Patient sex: M
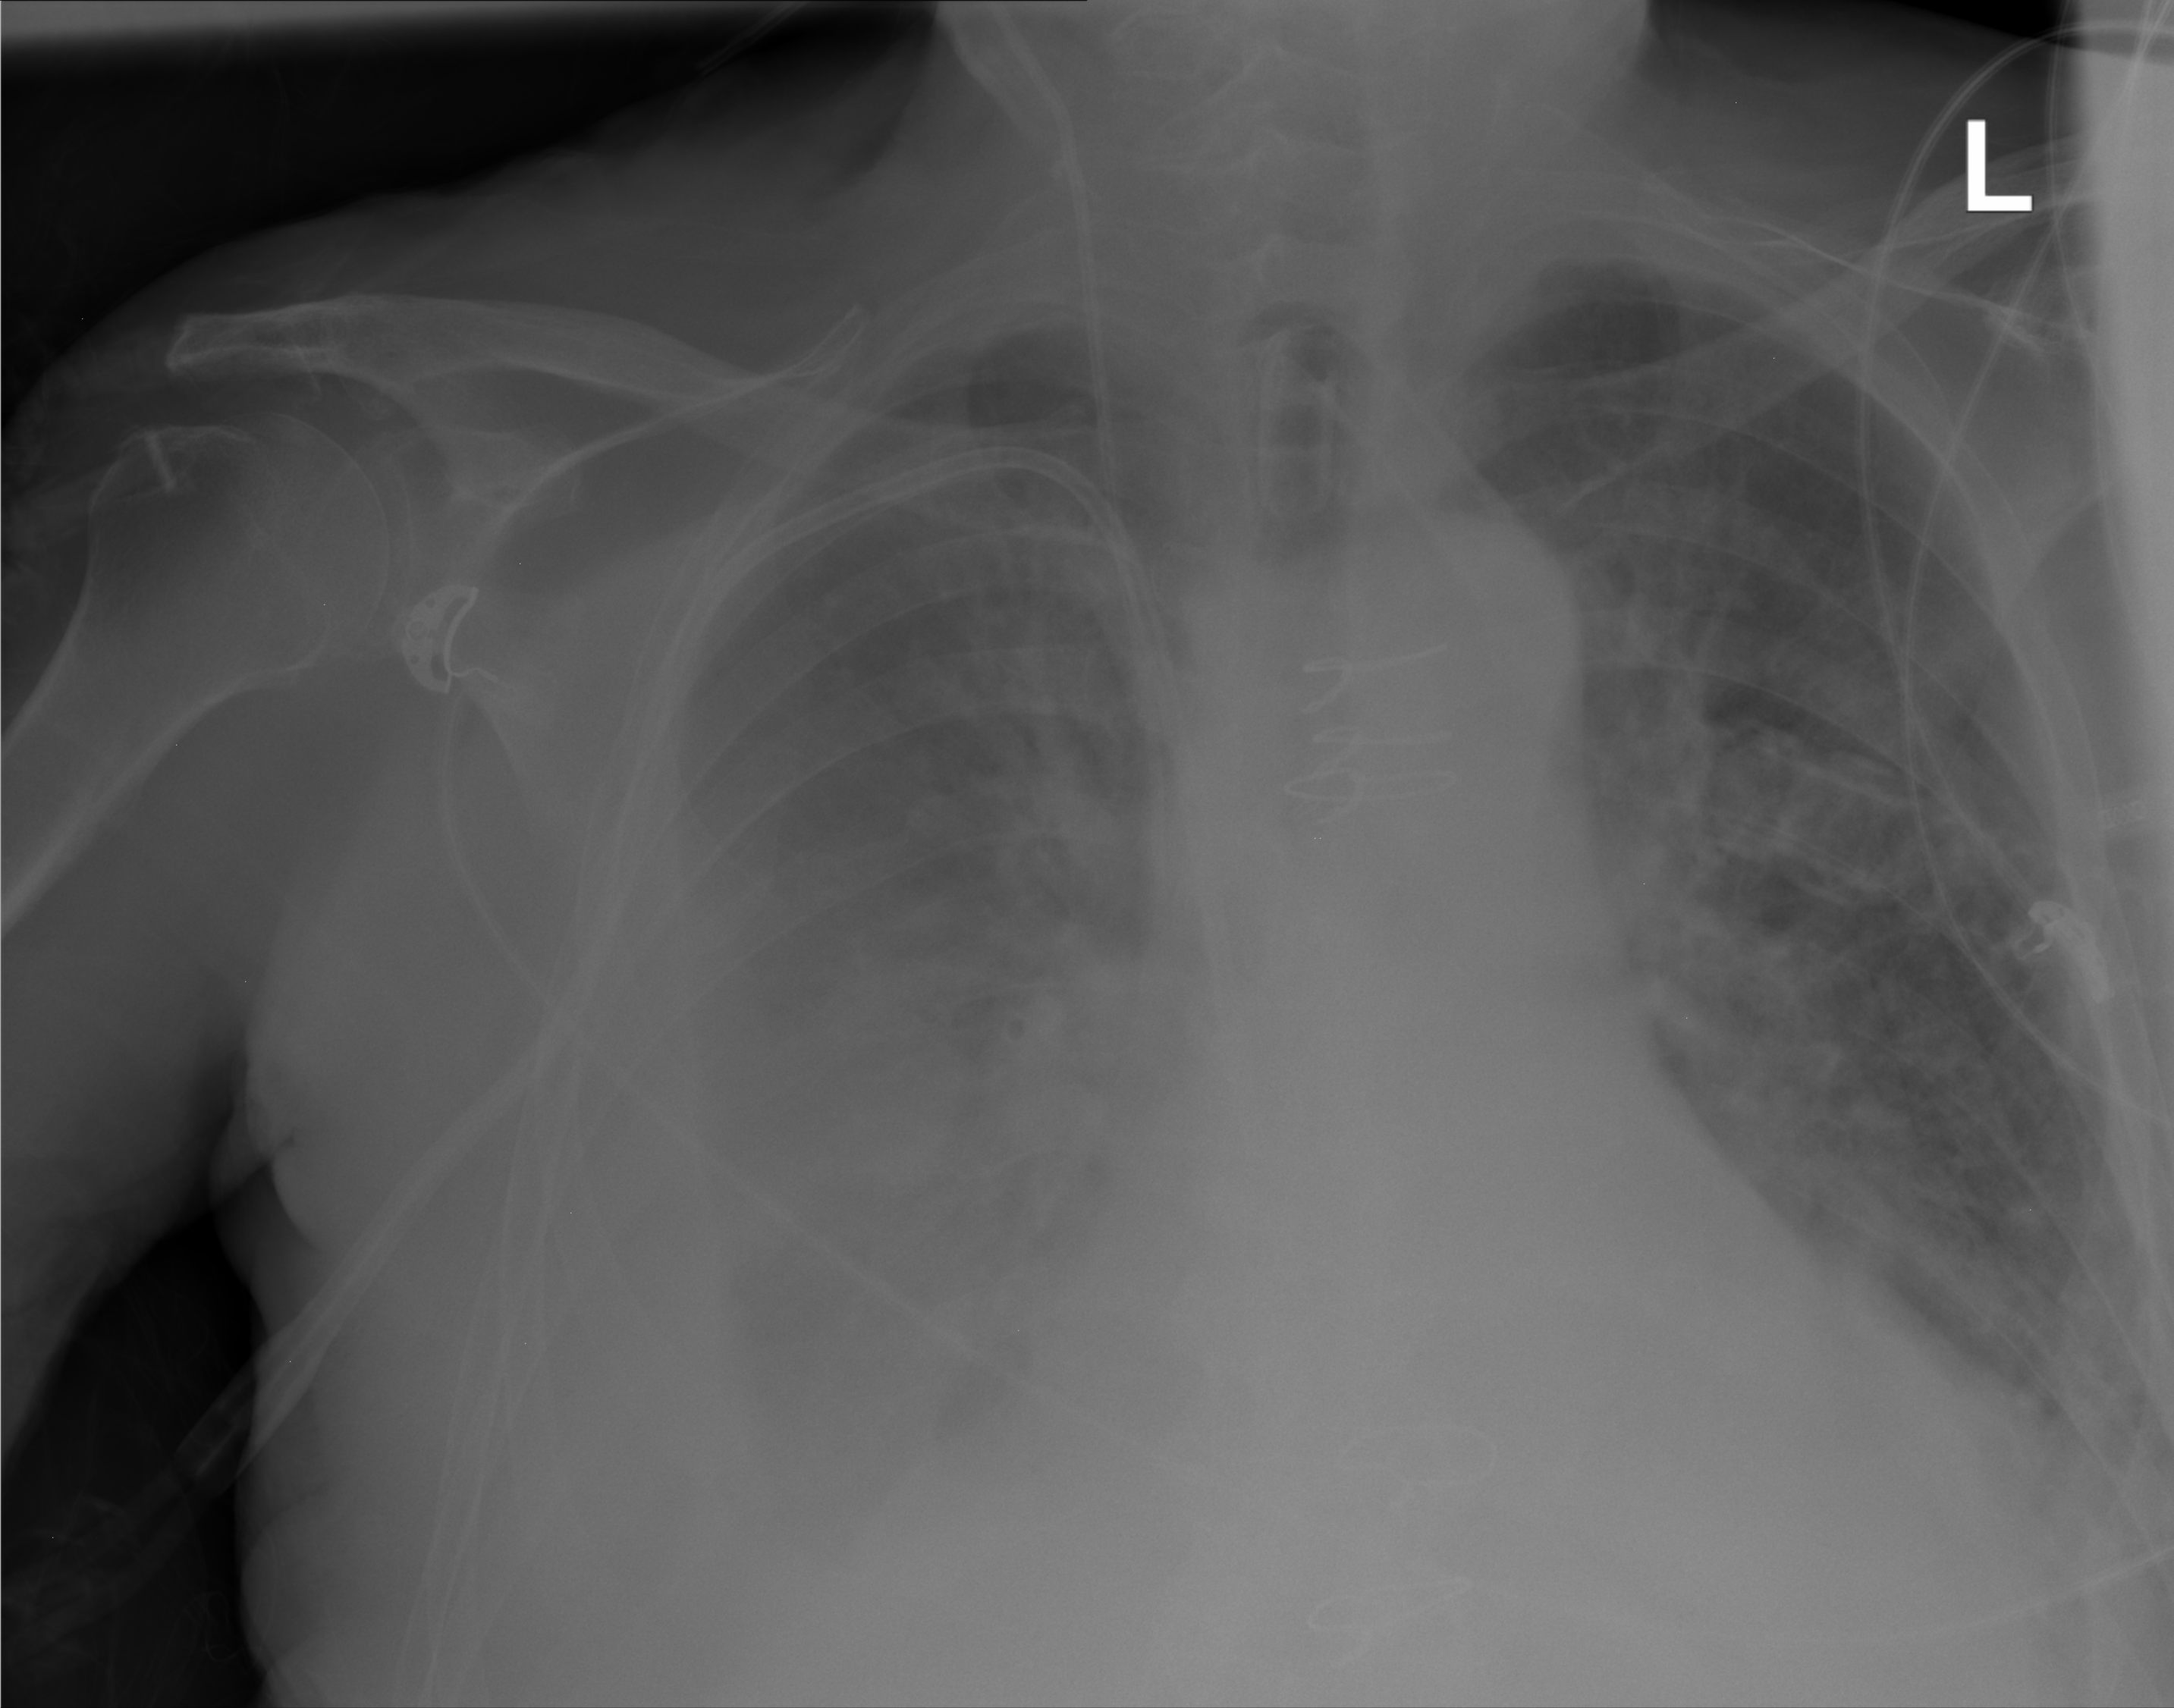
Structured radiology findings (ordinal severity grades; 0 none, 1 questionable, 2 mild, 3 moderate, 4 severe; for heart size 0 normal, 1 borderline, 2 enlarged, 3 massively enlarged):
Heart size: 2
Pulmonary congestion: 2
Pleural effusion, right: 3
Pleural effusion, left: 3
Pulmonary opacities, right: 3
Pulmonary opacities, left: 2
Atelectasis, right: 2
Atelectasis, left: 2